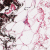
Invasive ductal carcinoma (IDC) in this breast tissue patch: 0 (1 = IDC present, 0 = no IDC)